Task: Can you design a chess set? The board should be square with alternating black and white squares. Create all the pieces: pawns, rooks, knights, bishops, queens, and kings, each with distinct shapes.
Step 3910:
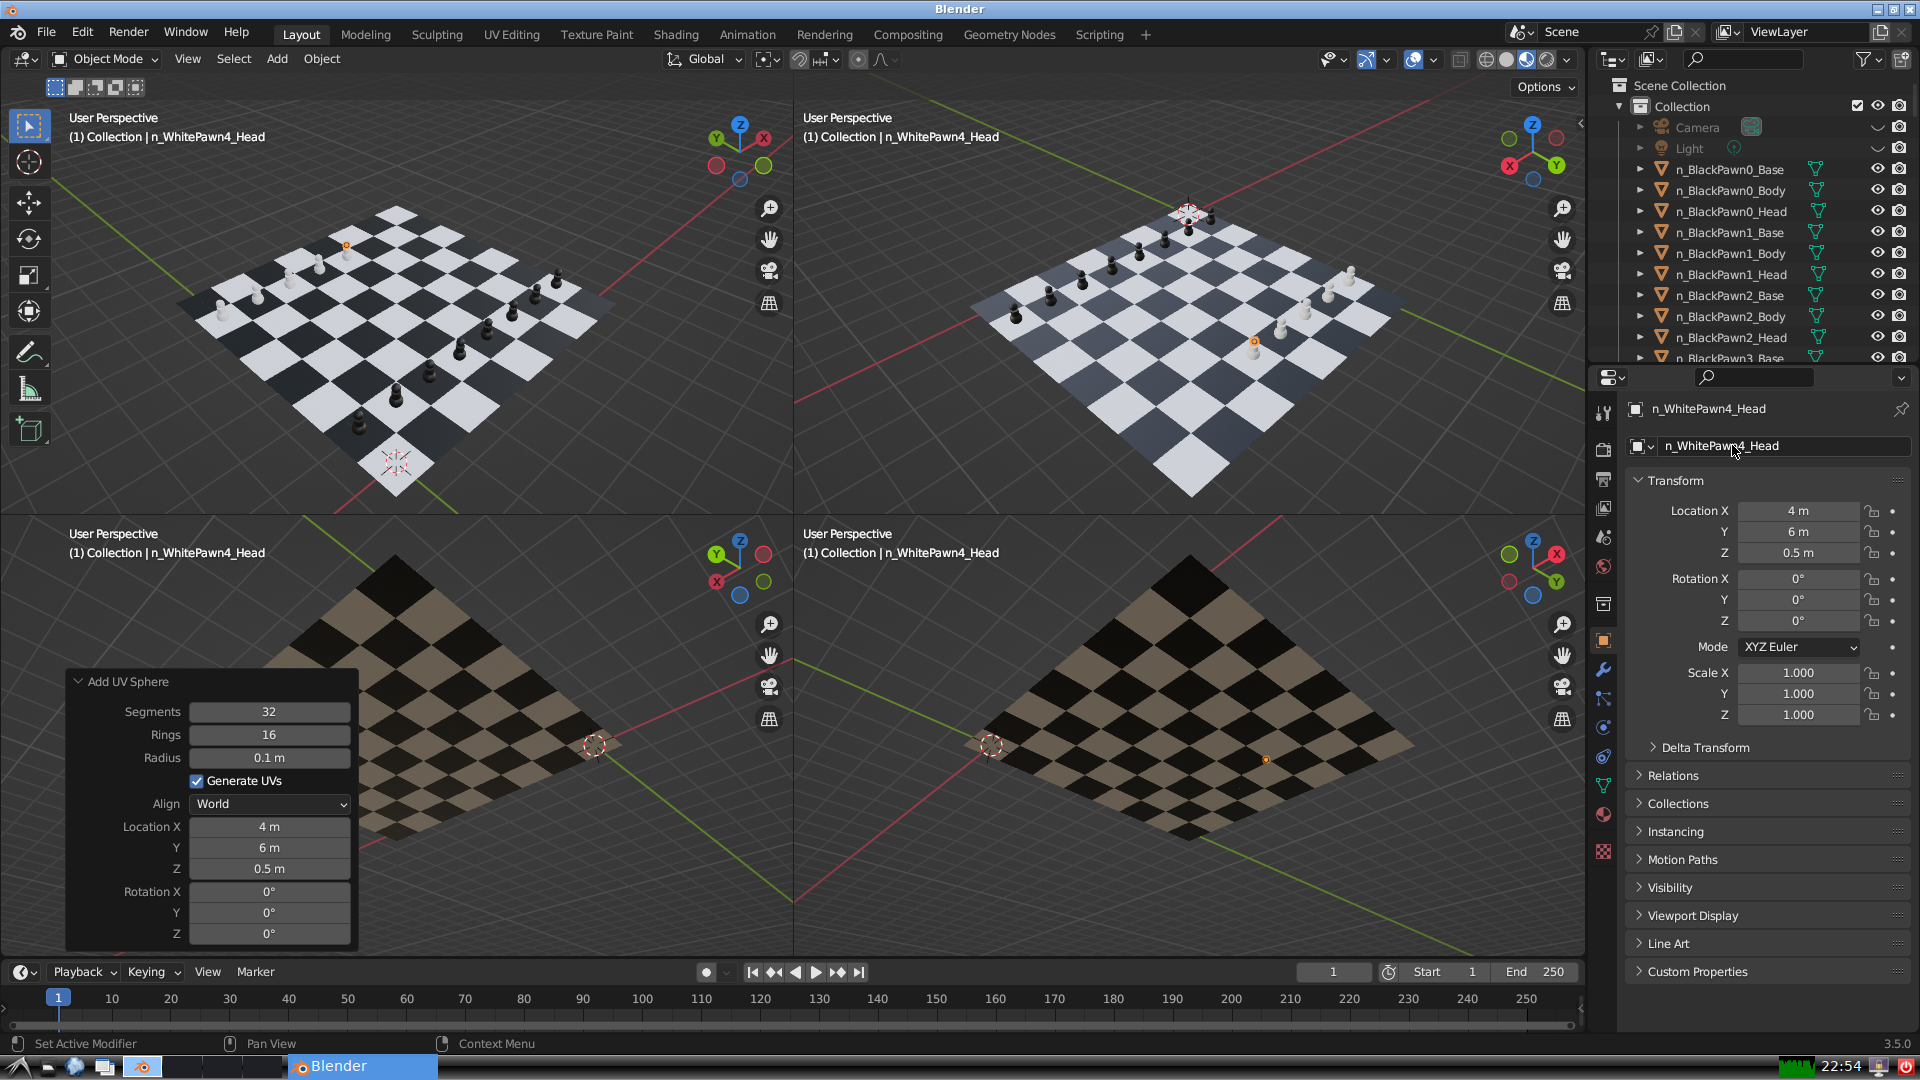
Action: {"mouse_move": [1603, 815]}